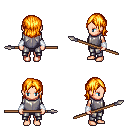
a pixel art fantasy rpg character, female body template, human, light skin, steel chest armor, metal pants, light blonde long bangs hairstyle, white cloth bracers, spear, four views (front, back, left, right), 2x2 character sprite sheet, small pixel art, hard edges, no anti-aliasing